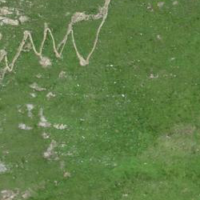
EUNIS habitat code: 26
Species observed at this site:
Bartsia alpina